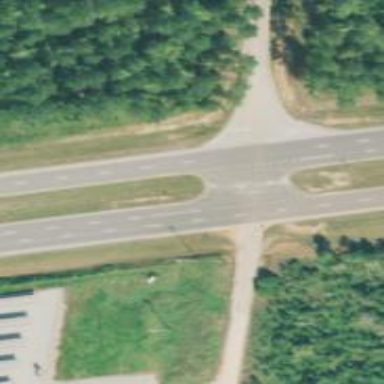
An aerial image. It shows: Stop road.